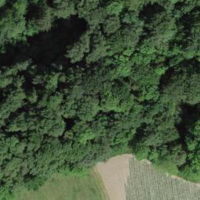
EUNIS habitat code: 41
Species observed at this site:
Strix aluco
Martes martes